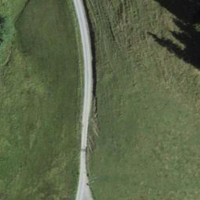
EUNIS habitat code: 23
Species observed at this site:
Caltha palustris